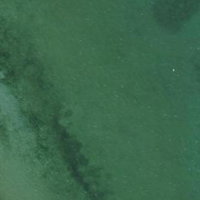
EUNIS habitat code: 14
Species observed at this site:
Corvus corone
Alcedo atthis
Sylvia borin
Aegithalos caudatus
Sylvia atricapilla
Spinus spinus
Larus michahellis
Gavia stellata
Cygnus olor
Ardea alba
Erithacus rubecula
Cuculus canorus
Tringa ochropus
Anas acuta
Cyanistes caeruleus
Riparia riparia
Sturnus vulgaris
Chloris chloris
Larus canus
Troglodytes troglodytes
Corvus frugilegus
Passer domesticus
Mareca penelope
Turdus merula
Spatula clypeata
Mareca strepera
Hirundo rustica
Mergus merganser
Sterna hirundo
Turdus pilaris
Calidris pugnax
Coccothraustes coccothraustes
Motacilla alba
Numenius arquata
Tachybaptus ruficollis
Certhia brachydactyla
Podiceps cristatus
Actitis hypoleucos
Turdus philomelos
Fulica atra
Anas crecca
Anthus spinoletta
Dendrocopos major
Podiceps nigricollis
Turdus viscivorus
Buteo buteo
Gallinago gallinago
Chroicocephalus ridibundus
Phylloscopus collybita
Gallinula chloropus
Alauda arvensis
Sitta europaea
Columba livia
Picus viridis
Acrocephalus scirpaceus
Motacilla cinerea
Alopochen aegyptiaca
Anas platyrhynchos
Aythya ferina
Aythya fuligula
Fringilla coelebs
Tadorna tadorna
Carduelis carduelis
Columba palumbus
Chlidonias niger
Phalacrocorax carbo
Dryobates minor
Fringilla montifringilla
Parus major
Anser anser
Ichthyaetus melanocephalus